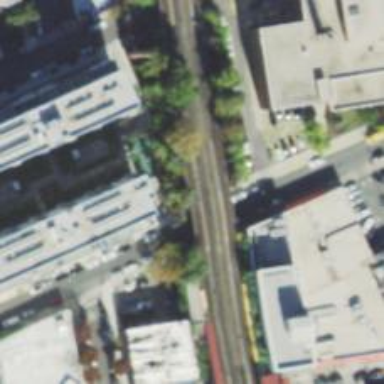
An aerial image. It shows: Railway embankment with electrified rails.